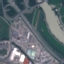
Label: Highway